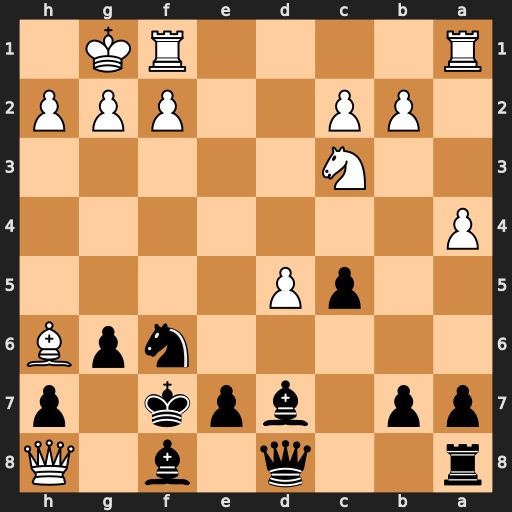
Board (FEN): r2q1b1Q/pp1bpk1p/5npB/2pP4/P7/2N5/1PP2PPP/R4RK1
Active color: b
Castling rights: -
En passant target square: -
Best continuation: Bxh6 Qxd8 Rxd8